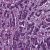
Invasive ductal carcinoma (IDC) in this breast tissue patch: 0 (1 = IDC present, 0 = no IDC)